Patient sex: M
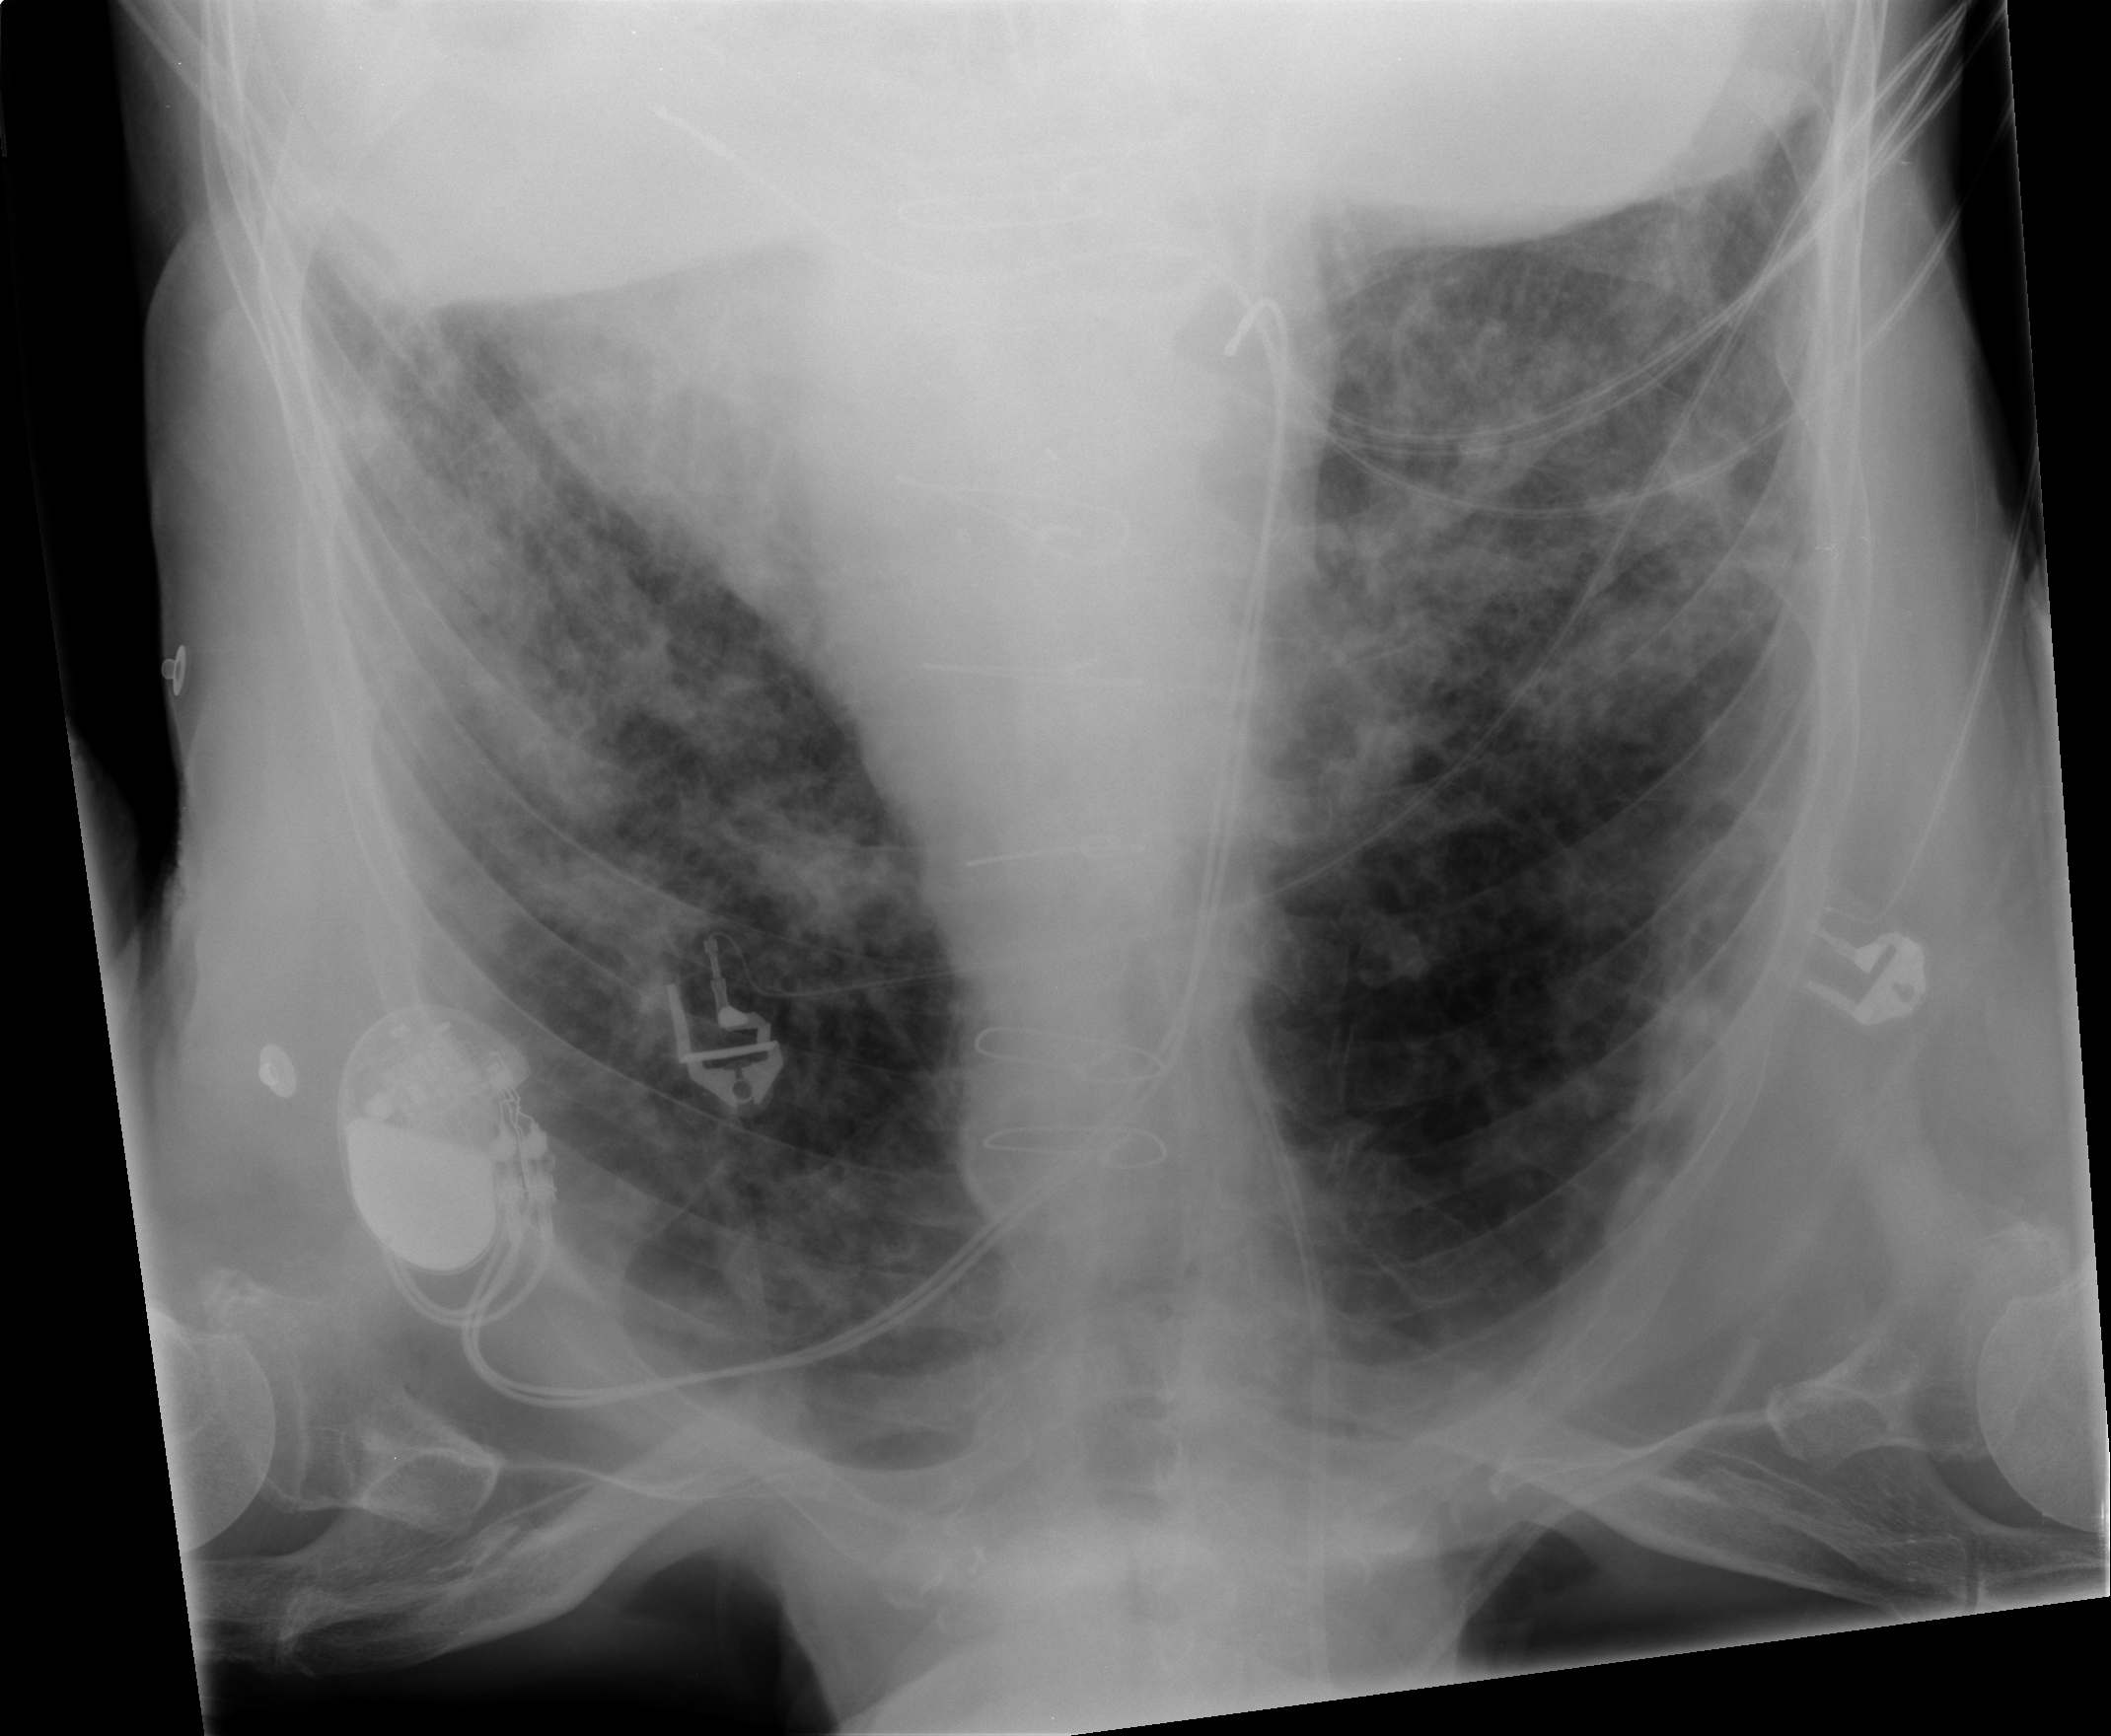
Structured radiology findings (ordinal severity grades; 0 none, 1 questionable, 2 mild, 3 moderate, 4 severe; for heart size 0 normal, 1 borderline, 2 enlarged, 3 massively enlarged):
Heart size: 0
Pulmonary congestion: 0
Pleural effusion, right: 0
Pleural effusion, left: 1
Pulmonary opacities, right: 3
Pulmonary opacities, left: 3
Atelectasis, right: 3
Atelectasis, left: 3